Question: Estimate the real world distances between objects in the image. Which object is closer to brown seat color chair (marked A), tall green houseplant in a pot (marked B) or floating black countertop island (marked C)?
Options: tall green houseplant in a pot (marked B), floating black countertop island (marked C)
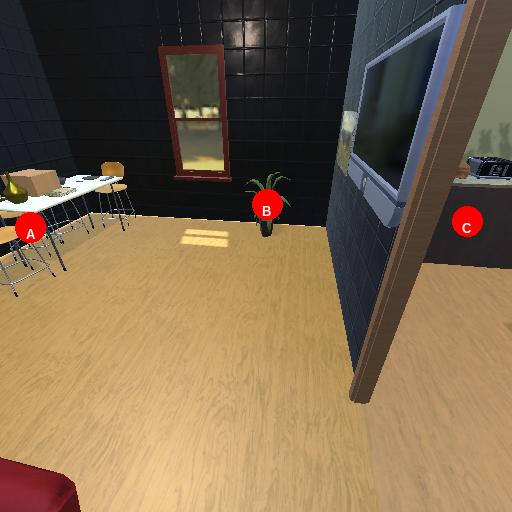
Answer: tall green houseplant in a pot (marked B)